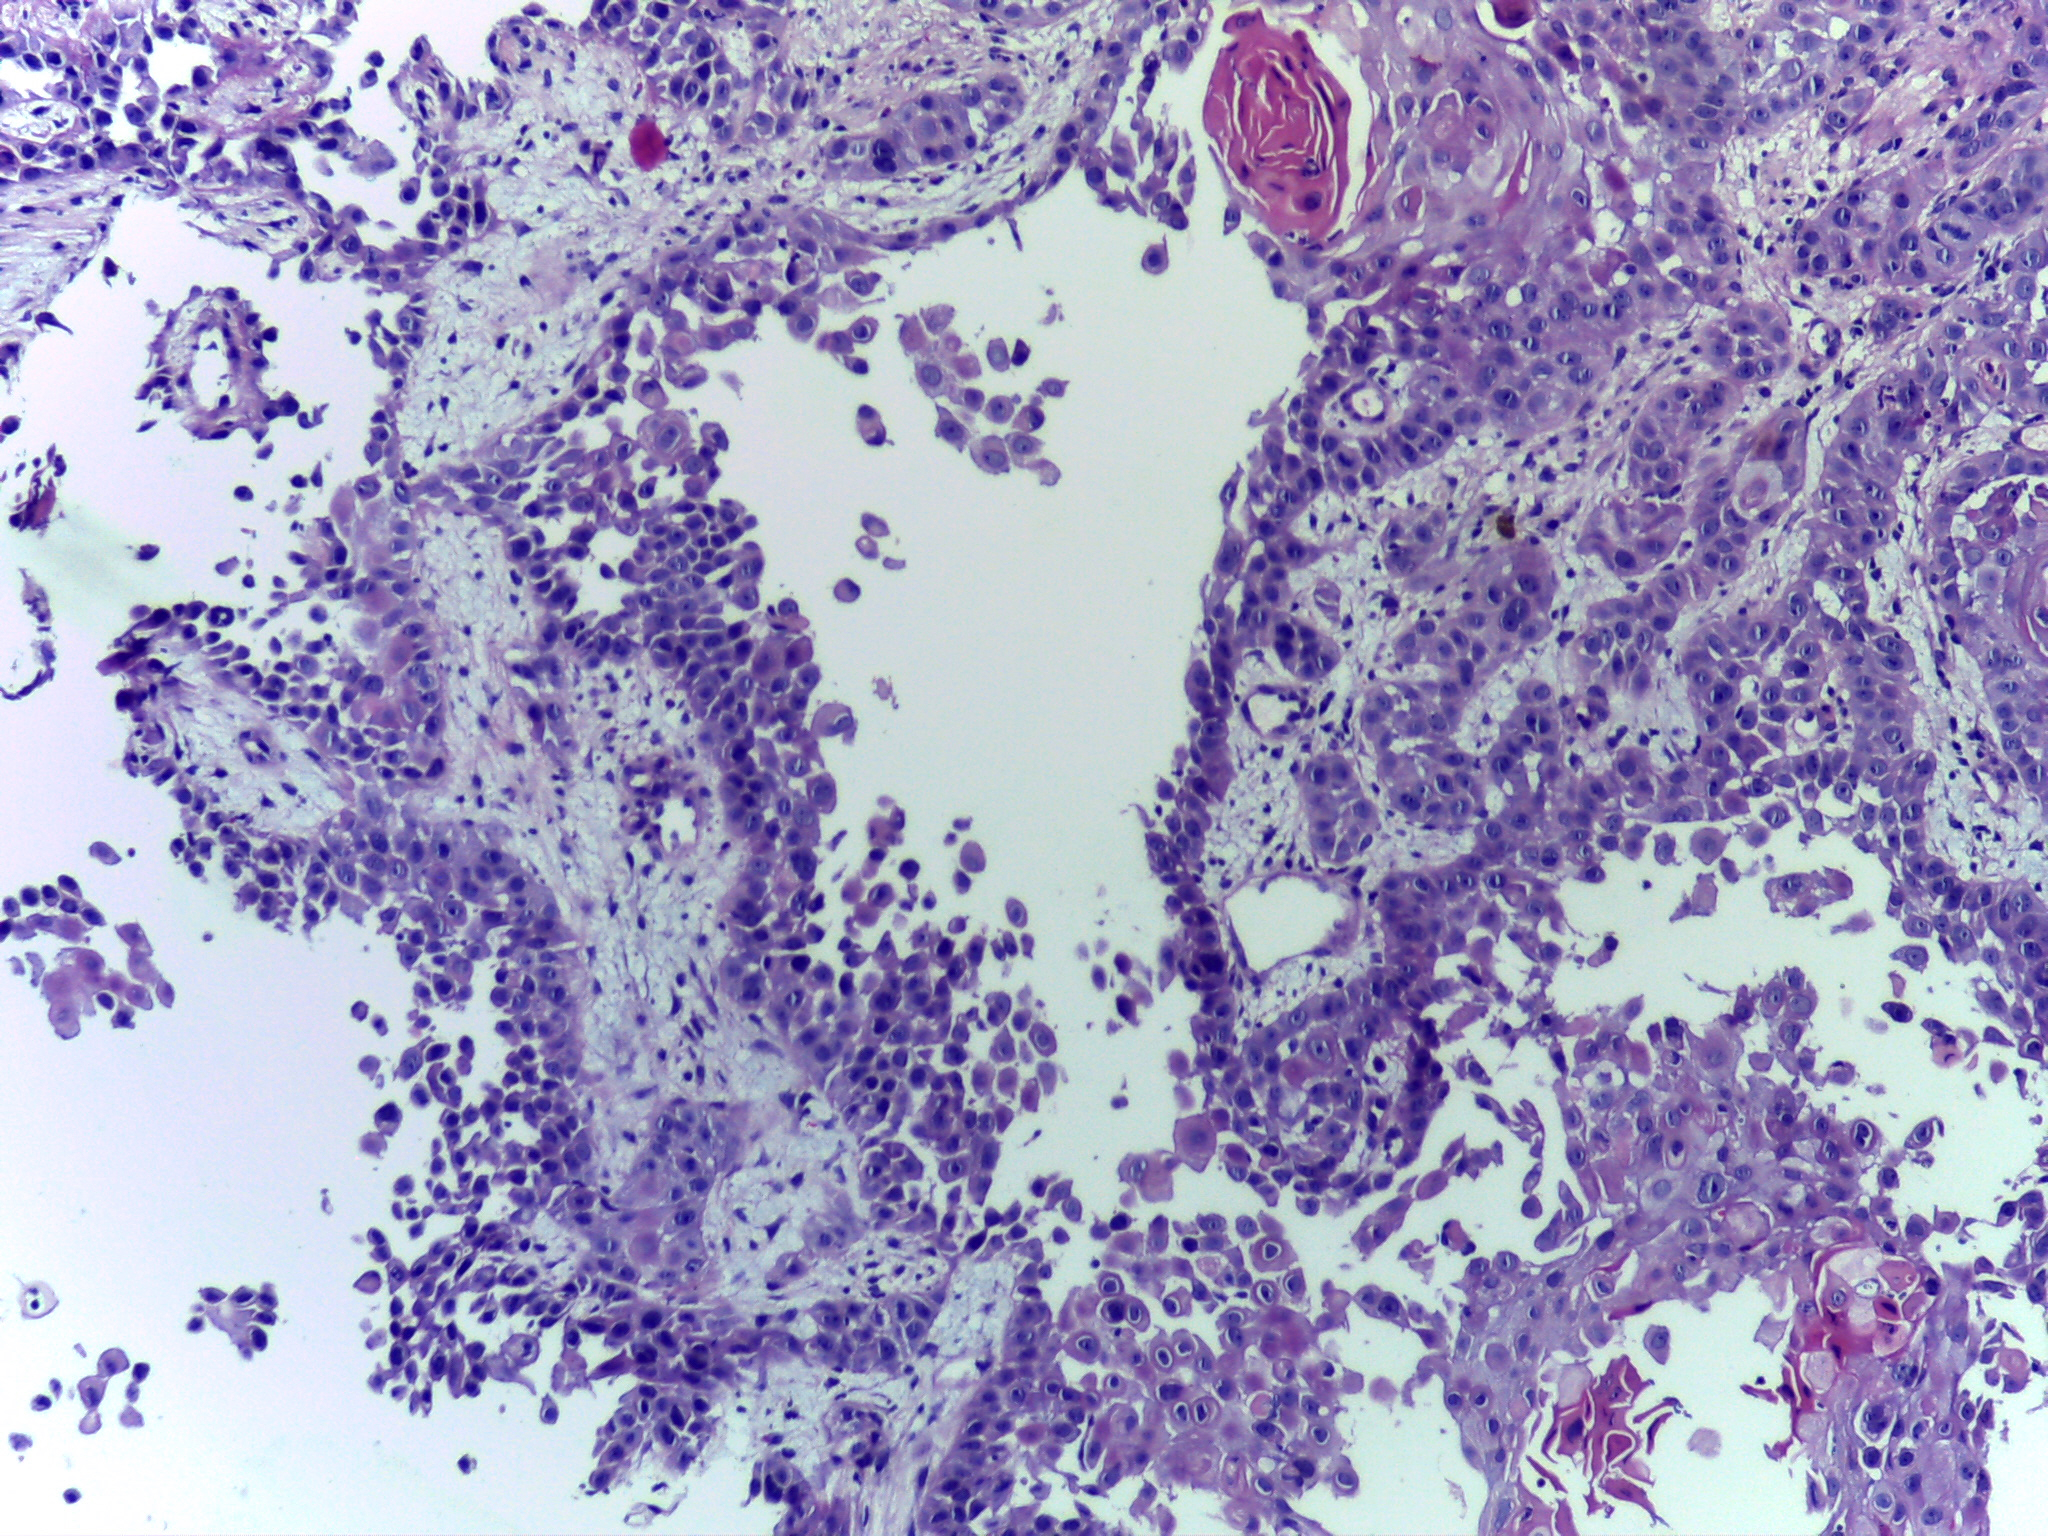
Diagnosis: OSCC